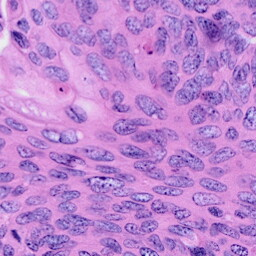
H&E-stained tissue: Cervix